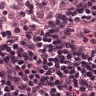
Metastatic tissue present: no